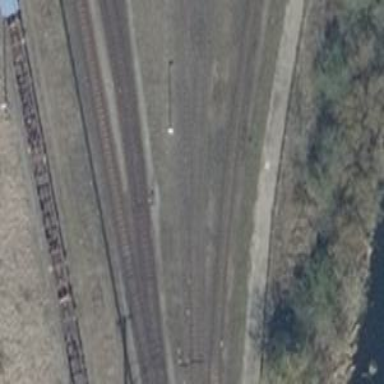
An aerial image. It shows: Railway switch.